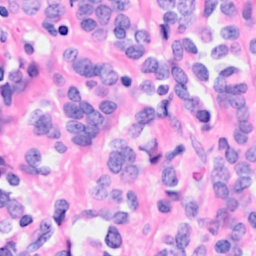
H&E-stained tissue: Breast